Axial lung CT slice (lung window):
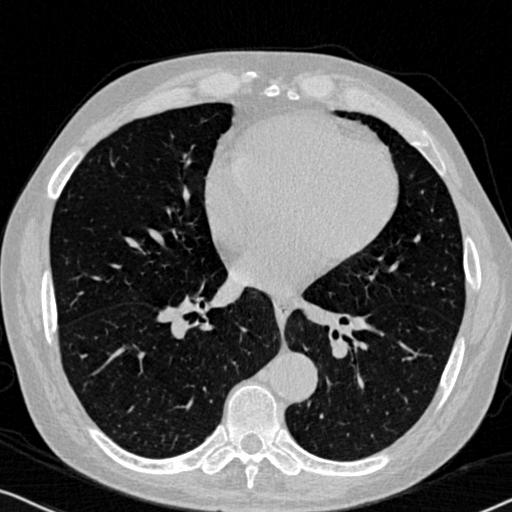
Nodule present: no